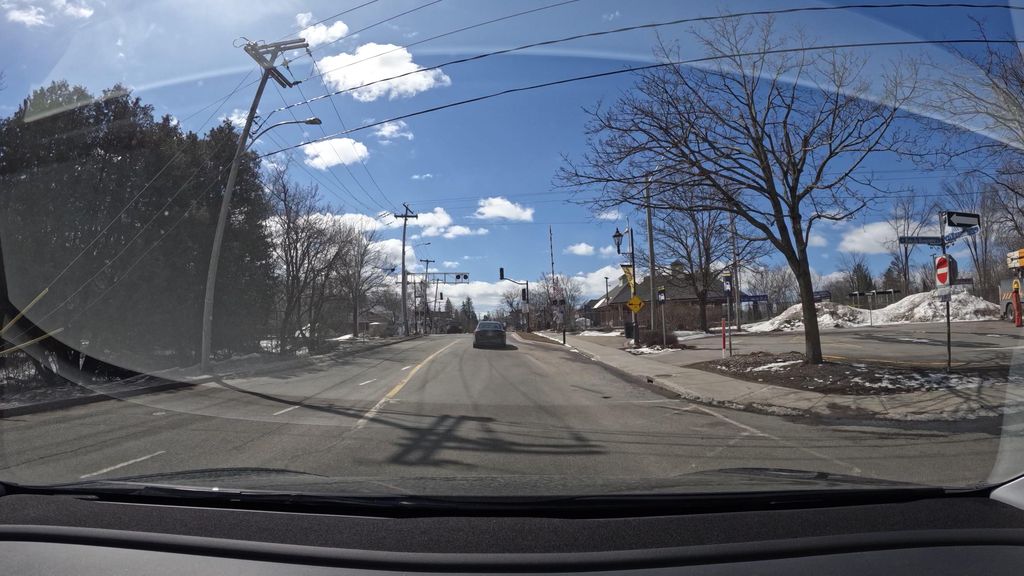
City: montreal